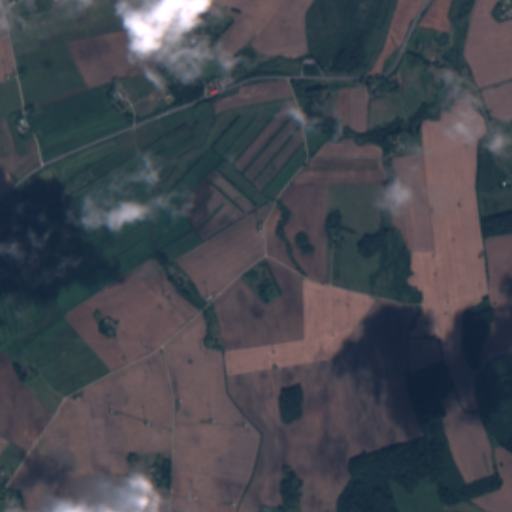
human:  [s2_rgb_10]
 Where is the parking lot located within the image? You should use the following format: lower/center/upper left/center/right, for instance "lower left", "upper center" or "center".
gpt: The parking lot is located in the upper center of the image.
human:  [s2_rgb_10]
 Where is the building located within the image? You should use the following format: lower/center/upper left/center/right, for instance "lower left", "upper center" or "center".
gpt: There is no building in the image.